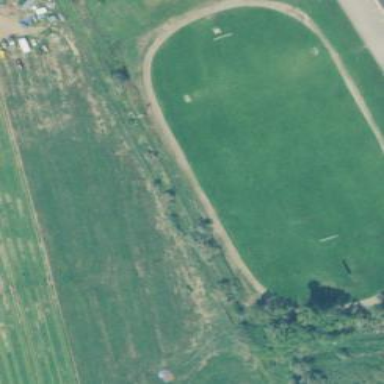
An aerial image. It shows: Track located within leisure land area.